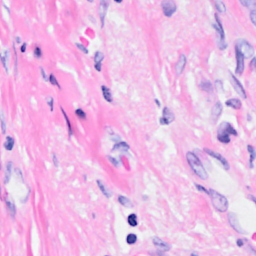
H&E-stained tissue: Breast